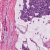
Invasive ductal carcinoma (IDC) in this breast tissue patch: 1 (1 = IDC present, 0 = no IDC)